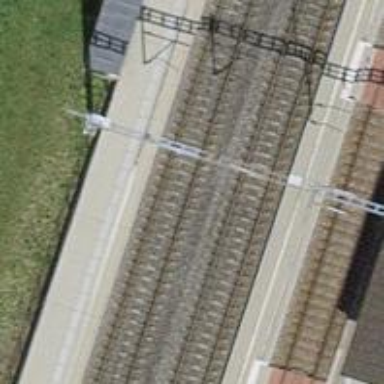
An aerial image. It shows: Stop position for public transport on the railway.